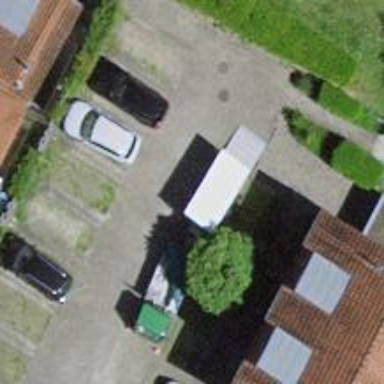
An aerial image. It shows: Parking area.